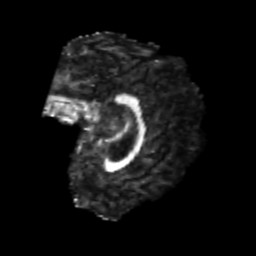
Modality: FA
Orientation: sagittal
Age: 26
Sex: female
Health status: healthy
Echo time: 0.074 s